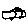
Label: car